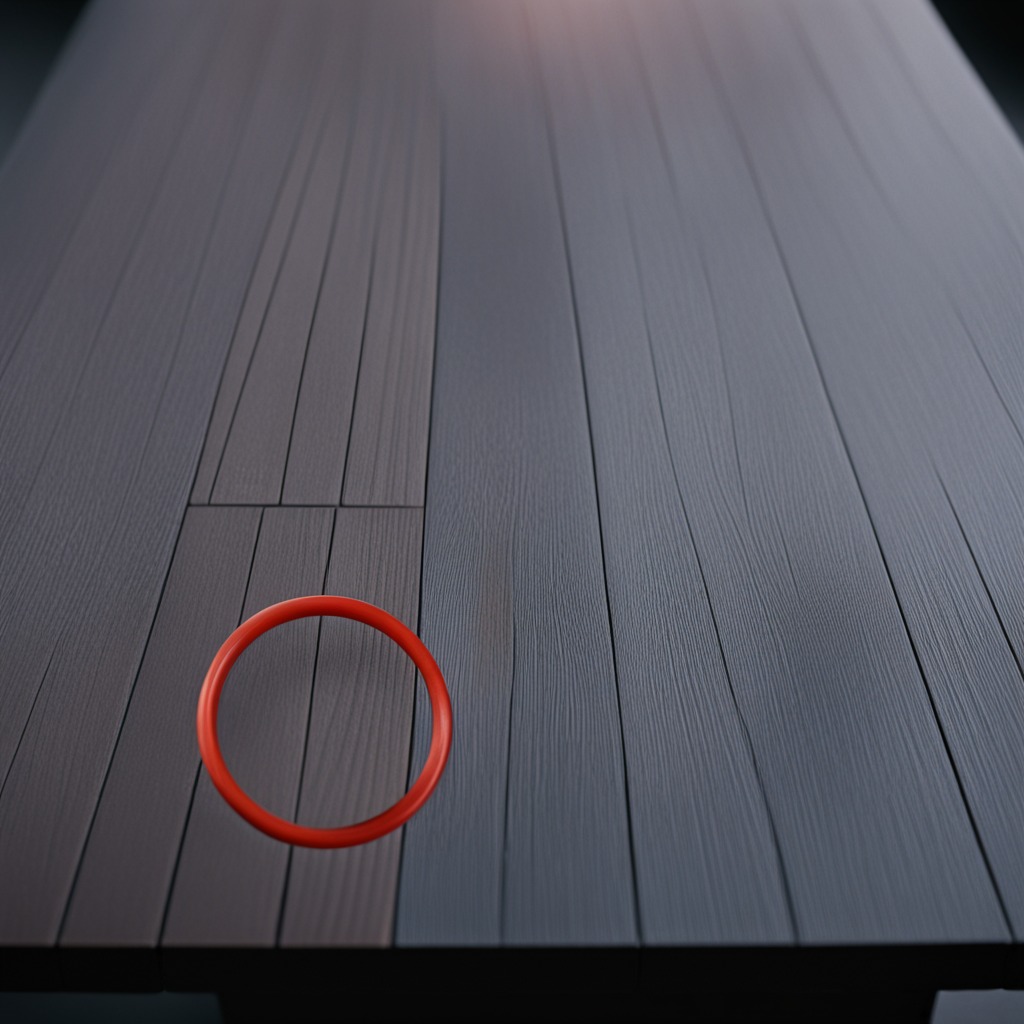
A rubber O-ring lying on a old table with faint burn marks in a small garage at twilight